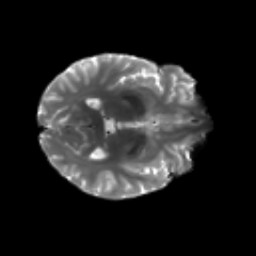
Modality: T2w
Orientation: axial
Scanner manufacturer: siemens
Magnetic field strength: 3 T
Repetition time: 4.16 s
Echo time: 0.0806 s